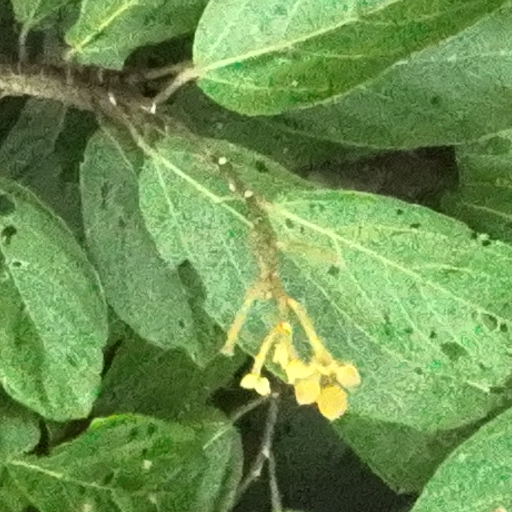
Species: Apeiba tibourbou
GBIF accepted scientific name: Apeiba tibourbou
Crown area (m\u00b2): 51.41